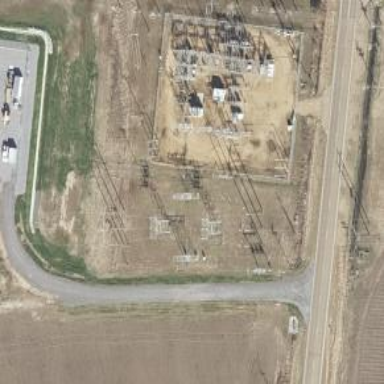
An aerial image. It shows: Switch for power supply.